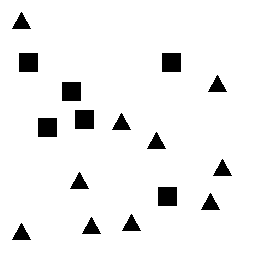
Squares: 6
Triangles: 10
Stars: 0
Total shapes: 16